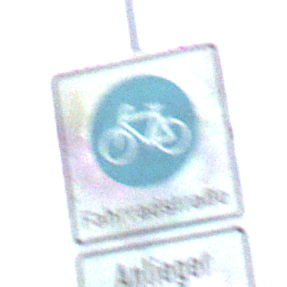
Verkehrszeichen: BeginnFahrradstrasse
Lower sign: PersonengruppenFrei2
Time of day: MorningAfternoon
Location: Outdoor (Suburban)
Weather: PartlyCloudy
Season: NotSpecified
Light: Natural